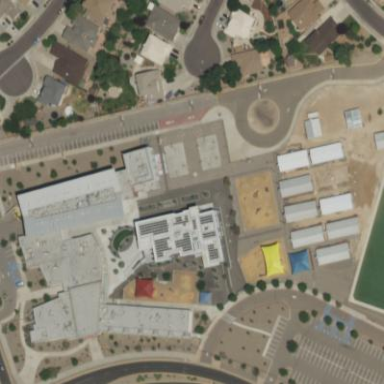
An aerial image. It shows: School.